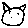
Label: cat